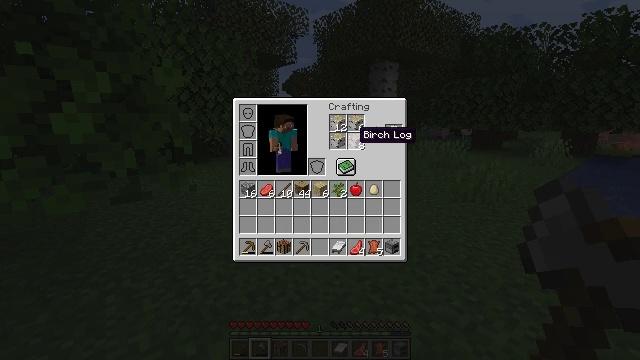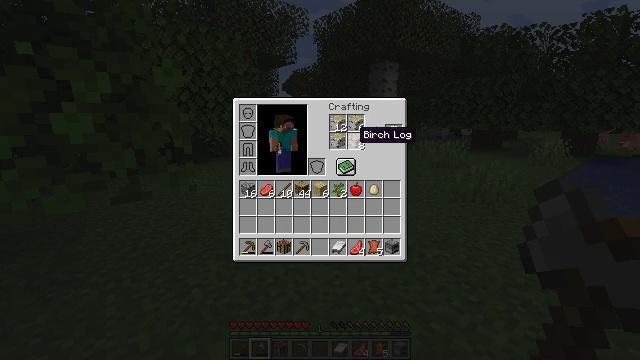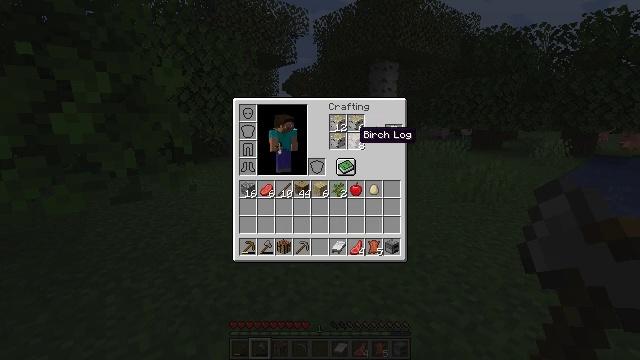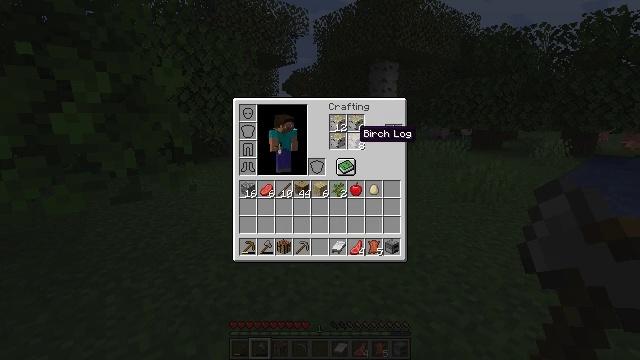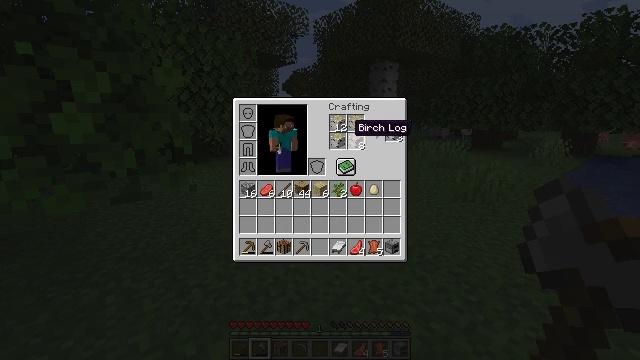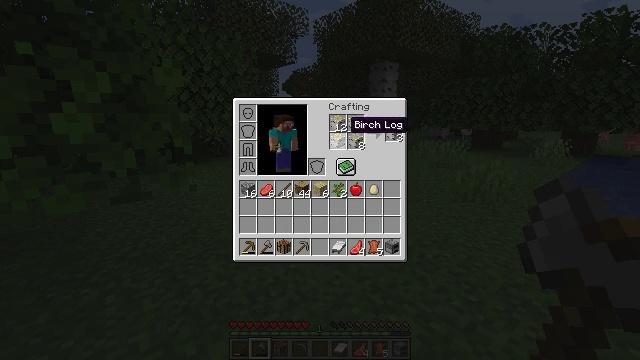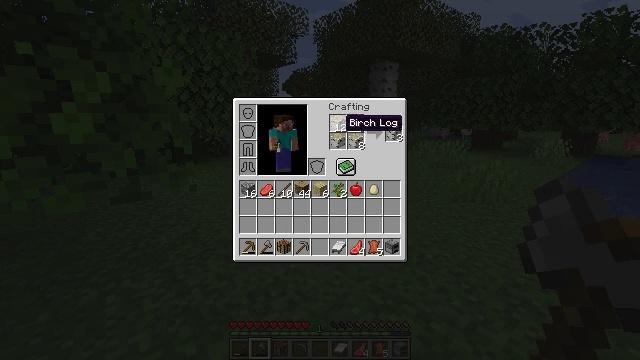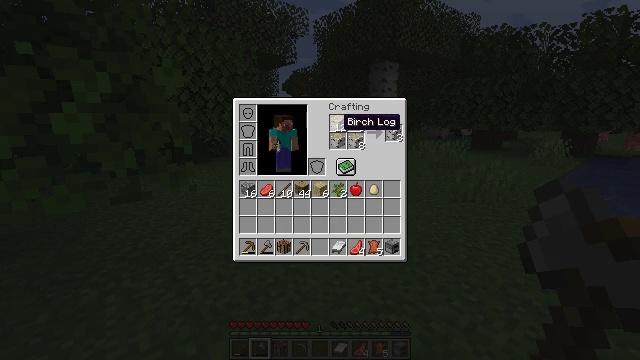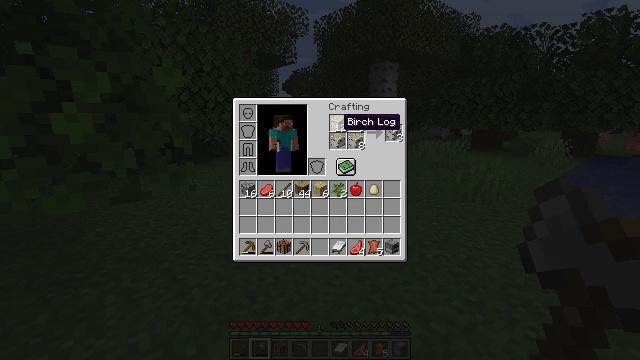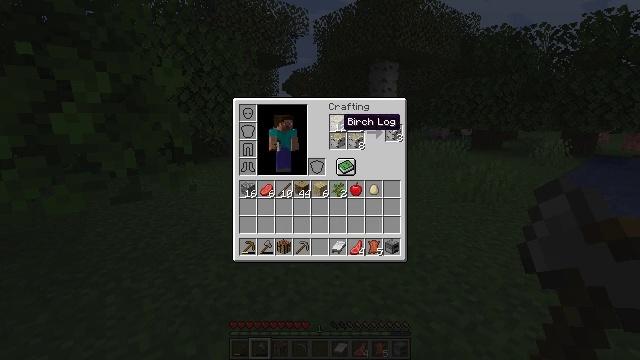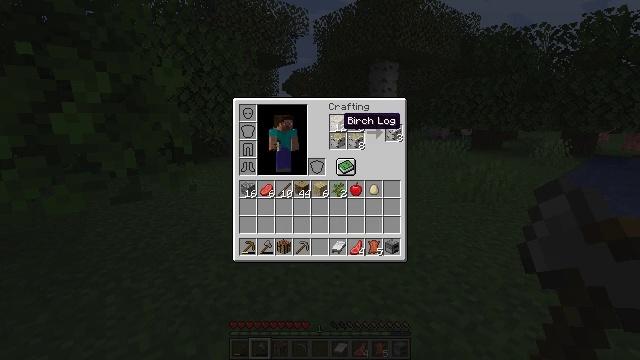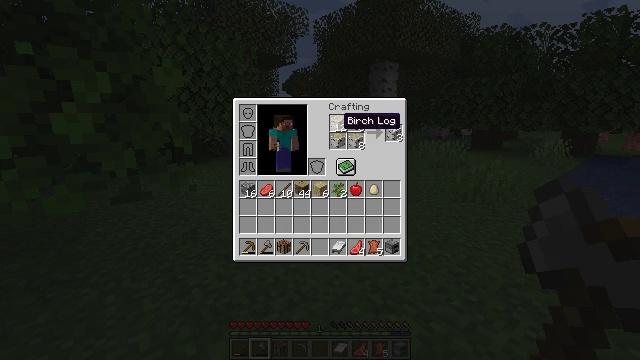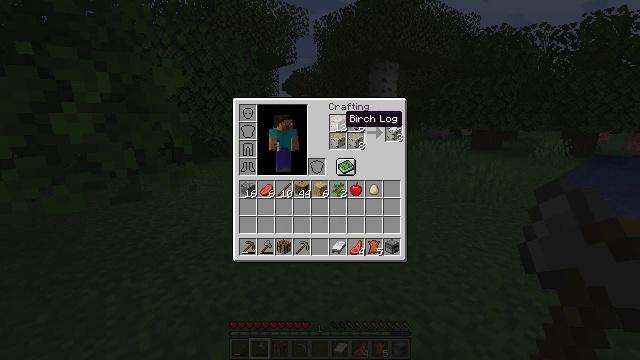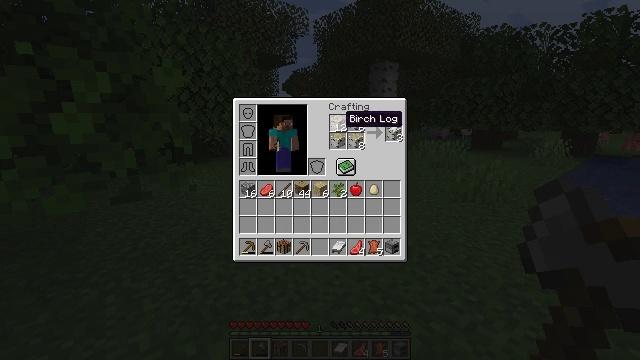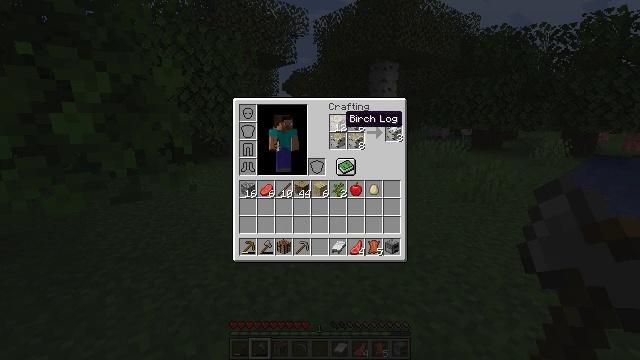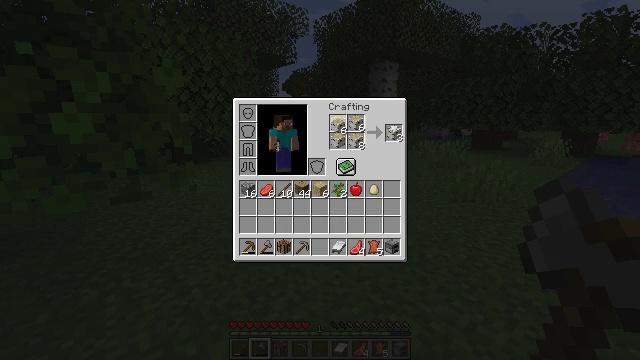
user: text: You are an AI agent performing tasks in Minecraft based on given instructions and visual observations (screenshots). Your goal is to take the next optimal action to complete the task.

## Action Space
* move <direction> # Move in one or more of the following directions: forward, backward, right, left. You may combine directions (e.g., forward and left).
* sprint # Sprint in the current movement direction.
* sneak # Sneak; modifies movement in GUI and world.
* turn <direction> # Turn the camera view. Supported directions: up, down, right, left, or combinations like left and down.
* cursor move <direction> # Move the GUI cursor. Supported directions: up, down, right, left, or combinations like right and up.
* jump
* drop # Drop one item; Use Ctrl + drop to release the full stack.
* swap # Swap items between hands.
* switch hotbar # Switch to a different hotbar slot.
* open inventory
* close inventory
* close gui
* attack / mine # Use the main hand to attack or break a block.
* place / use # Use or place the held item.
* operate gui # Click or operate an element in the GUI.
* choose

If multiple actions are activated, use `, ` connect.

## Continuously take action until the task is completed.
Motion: motion action
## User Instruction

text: Transform birch logs into birch wood in inventory.
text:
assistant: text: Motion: no_op
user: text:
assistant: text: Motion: no_op
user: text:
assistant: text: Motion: no_op
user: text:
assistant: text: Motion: no_op
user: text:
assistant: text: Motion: no_op
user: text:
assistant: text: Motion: no_op
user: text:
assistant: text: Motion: no_op
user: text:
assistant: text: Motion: no_op
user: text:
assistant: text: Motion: no_op
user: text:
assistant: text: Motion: no_op
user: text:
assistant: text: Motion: no_op
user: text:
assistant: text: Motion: no_op
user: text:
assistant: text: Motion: no_op
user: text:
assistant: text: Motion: no_op
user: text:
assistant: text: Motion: choose
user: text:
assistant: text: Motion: choose
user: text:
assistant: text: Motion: no_op
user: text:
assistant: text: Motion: cursor move down
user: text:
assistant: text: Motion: cursor move down
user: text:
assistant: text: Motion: no_op
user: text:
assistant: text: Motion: no_op
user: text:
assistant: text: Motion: no_op
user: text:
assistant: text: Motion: no_op
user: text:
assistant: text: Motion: no_op
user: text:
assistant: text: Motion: no_op
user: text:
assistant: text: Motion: operate gui
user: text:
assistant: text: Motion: operate gui
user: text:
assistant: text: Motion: operate gui
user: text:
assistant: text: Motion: no_op
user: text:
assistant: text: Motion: no_op